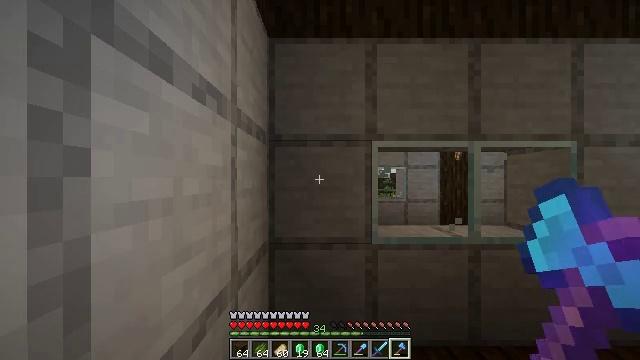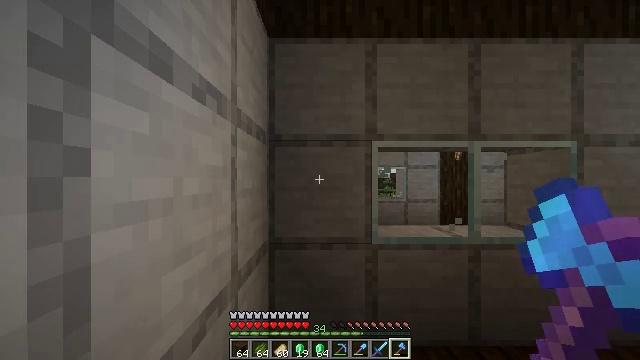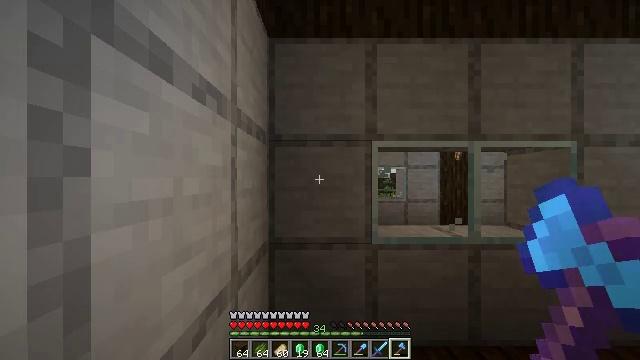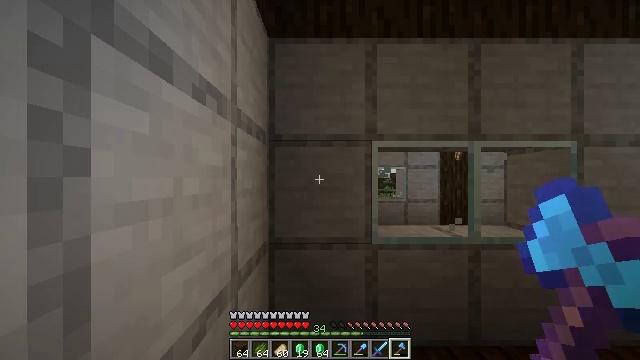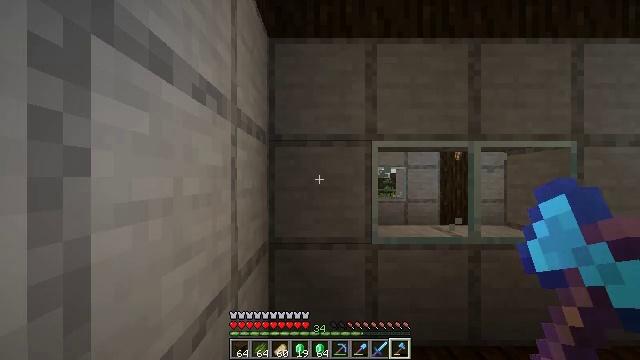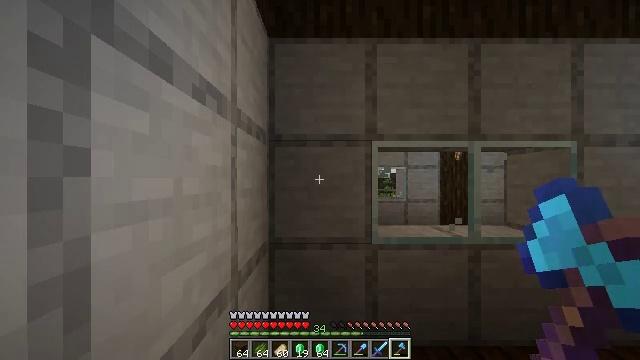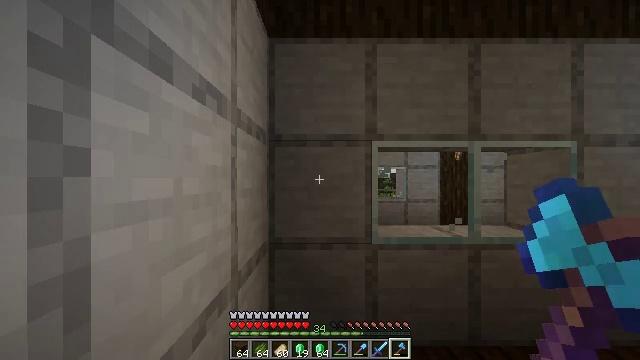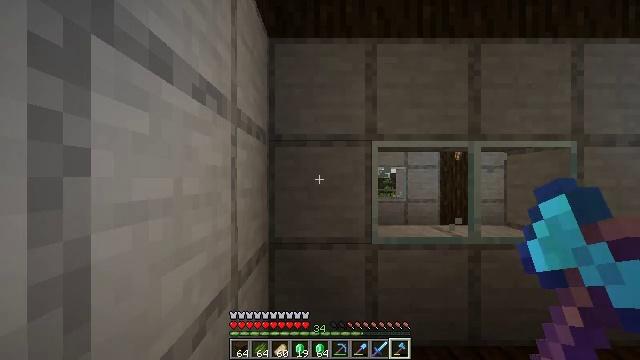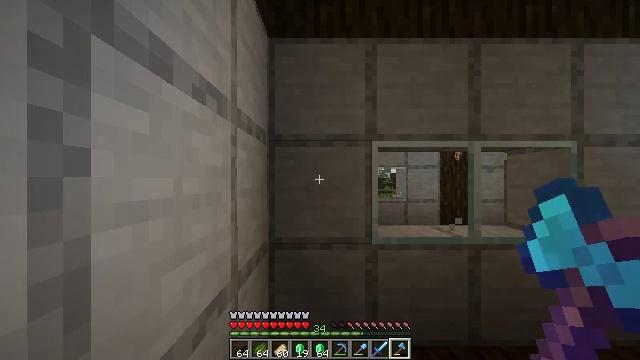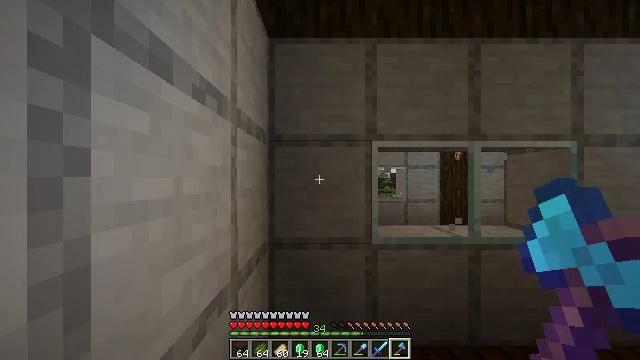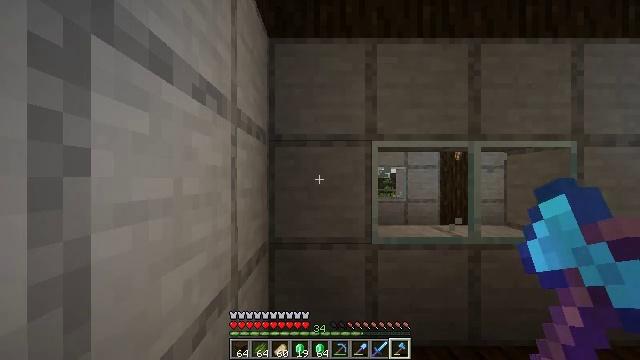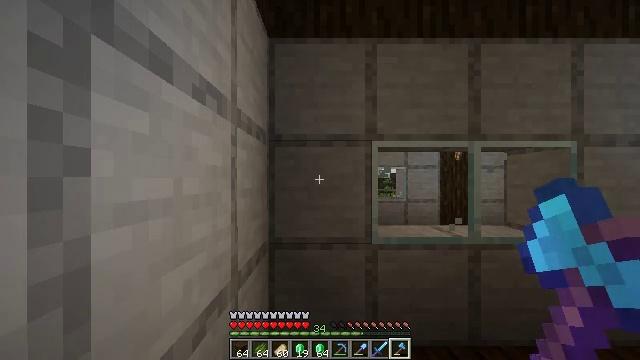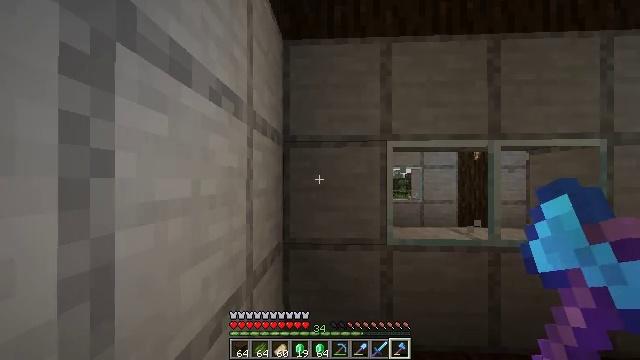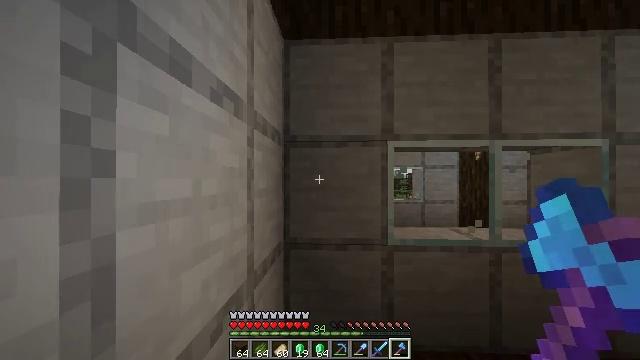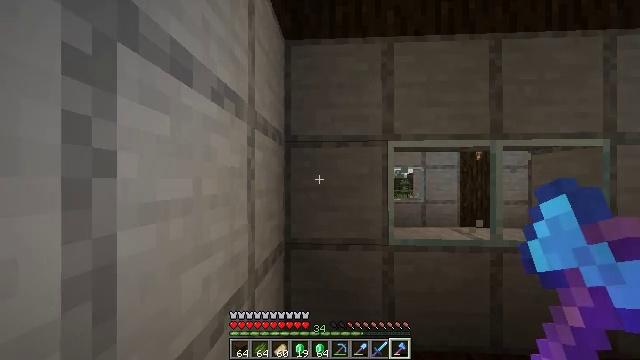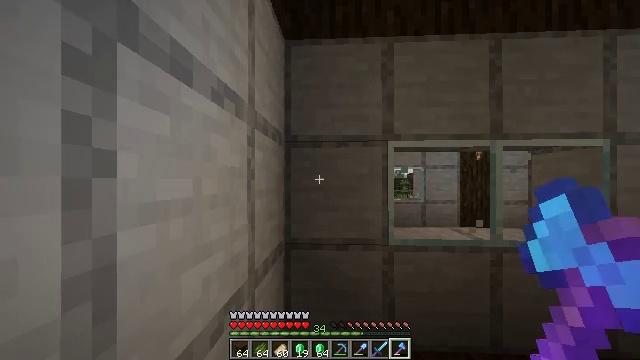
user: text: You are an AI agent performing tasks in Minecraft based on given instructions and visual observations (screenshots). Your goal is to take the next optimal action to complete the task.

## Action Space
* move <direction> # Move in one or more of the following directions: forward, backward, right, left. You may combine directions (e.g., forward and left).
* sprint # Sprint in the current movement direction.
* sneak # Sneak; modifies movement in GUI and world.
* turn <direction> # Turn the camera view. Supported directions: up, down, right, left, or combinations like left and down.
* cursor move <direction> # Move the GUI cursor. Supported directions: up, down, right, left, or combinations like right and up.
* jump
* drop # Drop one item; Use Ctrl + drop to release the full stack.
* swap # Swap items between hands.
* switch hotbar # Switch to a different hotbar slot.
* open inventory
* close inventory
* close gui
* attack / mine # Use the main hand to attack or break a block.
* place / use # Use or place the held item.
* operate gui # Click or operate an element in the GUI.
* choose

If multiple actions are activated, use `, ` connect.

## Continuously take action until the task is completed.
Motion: motion action
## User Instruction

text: Gather sugar cane for crafting.
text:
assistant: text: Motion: no_op
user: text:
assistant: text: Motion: no_op
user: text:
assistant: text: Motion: no_op
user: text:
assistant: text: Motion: no_op
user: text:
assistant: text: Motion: no_op
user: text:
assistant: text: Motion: no_op
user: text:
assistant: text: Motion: no_op
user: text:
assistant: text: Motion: no_op
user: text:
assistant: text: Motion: no_op
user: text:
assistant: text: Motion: no_op
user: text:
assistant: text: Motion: no_op
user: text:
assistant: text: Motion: turn left
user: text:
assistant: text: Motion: no_op
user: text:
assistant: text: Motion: no_op
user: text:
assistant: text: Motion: no_op
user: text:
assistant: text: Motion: no_op
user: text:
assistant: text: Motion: turn right and up
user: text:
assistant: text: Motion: no_op
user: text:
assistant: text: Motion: no_op
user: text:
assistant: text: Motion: turn right
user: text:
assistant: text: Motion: turn right
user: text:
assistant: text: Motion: turn right
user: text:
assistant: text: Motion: turn right
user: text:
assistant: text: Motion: turn right and down
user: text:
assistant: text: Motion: turn right and down
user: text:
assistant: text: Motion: turn right and down
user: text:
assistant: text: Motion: turn right and down
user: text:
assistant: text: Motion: turn left
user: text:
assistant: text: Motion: no_op
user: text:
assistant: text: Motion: no_op